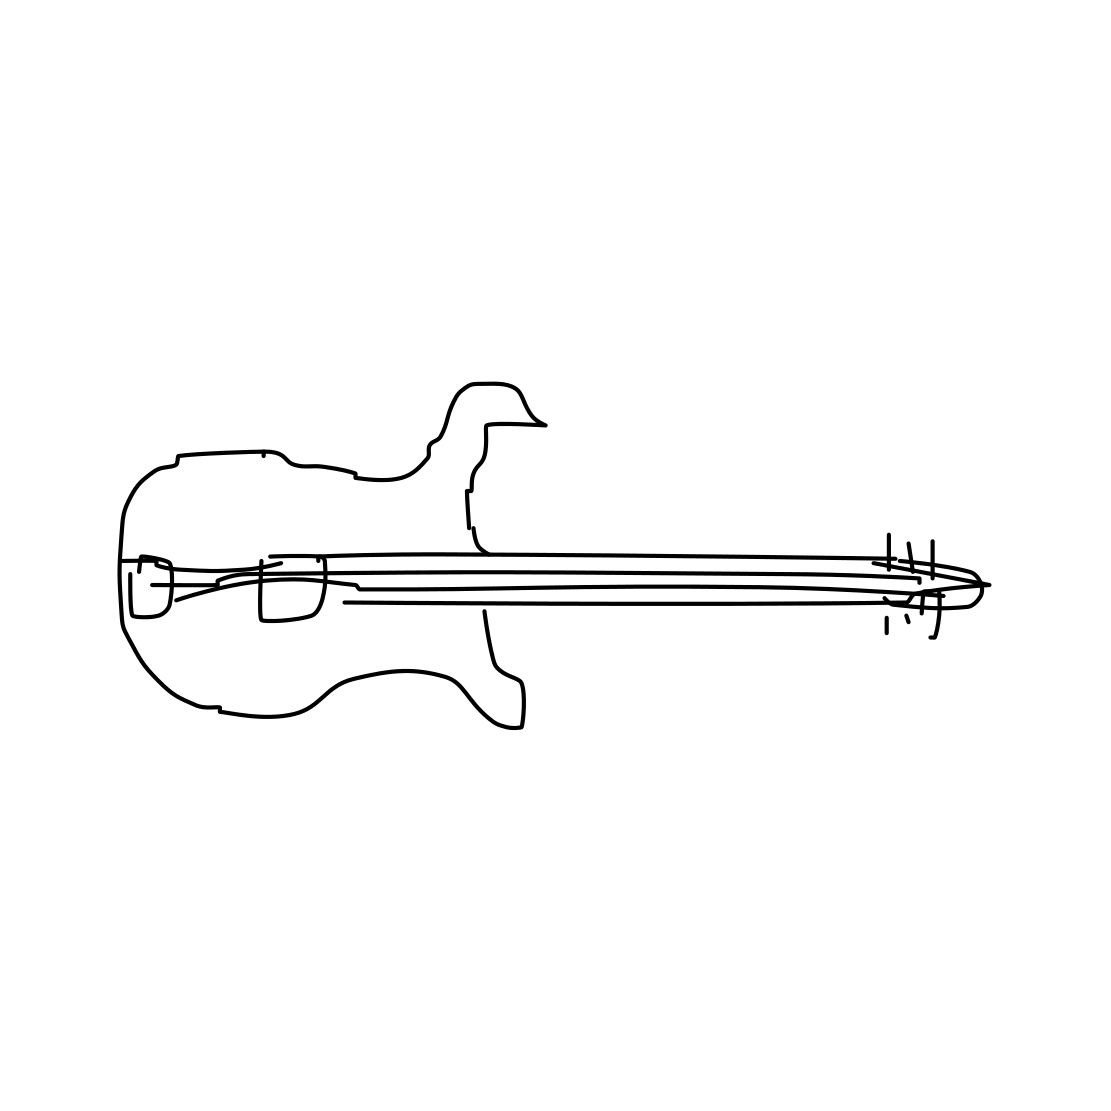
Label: guitar